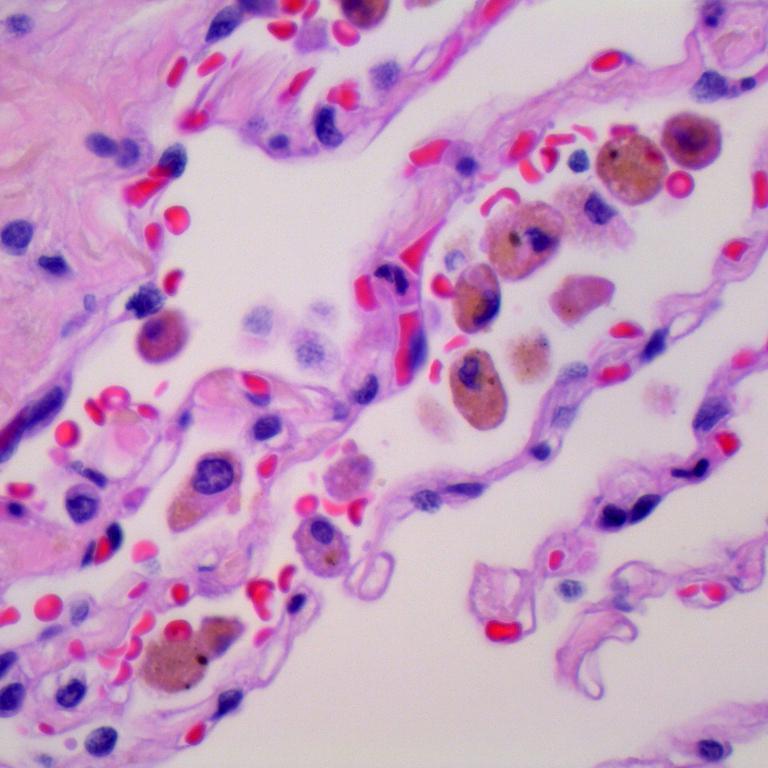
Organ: lung
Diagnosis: benign